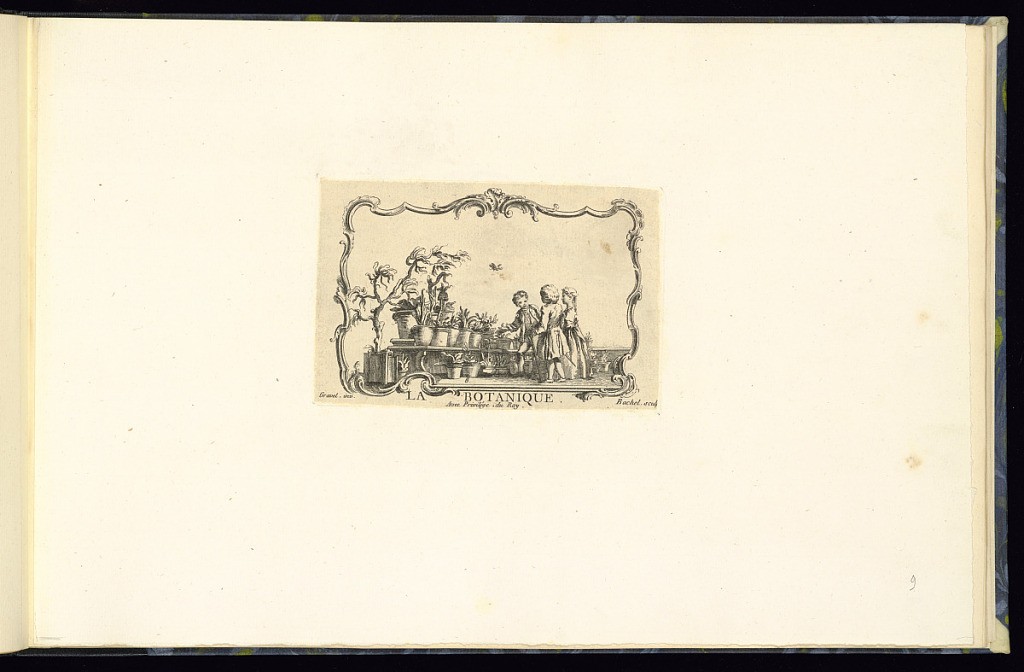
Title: LA BOTANIQUE
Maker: Jacques Bacheley, French, 1712 – 1781
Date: mid- 18th–late 18th century
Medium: etching on paper
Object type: Print
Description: Eighth plate from a series of fifteen scenes depicting children and the sciences, framed within decorative rococo cartouches. The scene shows a group of three children looking at potted plants. The title is lettered below the cartouche, the plate is signed and numbered.